Question: I'm trying to push my Flask web application to Heroku but get the following error when I try to push to Heroku:
'''
Fetching repository, done.
Counting objects: 5, done.
Delta compression using up to 4 threads.
Compressing objects: 100% (3/3), done.
Writing objects: 100% (3/3), 339 bytes | 0 bytes/s, done.
Total 3 (delta 1), reused 0 (delta 0)
-----> Python app detected
-----> No runtime.txt provided; assuming python-2.7.6.
-----> Using Python runtime (python-2.7.6)
-----> Installing dependencies using Pip (1.5.4)
Downloading/unpacking distribute==0.6.24 (from -r requirements.txt (line 4))
Running setup.py (path:/tmp/pip_build_u5791/distribute/setup.py) egg_info for package distribute
warning: no files found matching 'Makefile' under directory 'docs'
warning: no files found matching 'indexsidebar.html' under directory 'docs'
Installing collected packages: distribute
Running setup.py install for distribute
Before install bootstrap.
Scanning installed packages
Setuptools installation detected at /app/.heroku/python/lib/python2.7/site-packages/setuptools-2.1-py2.7.egg
Egg installation
Patching...
Renaming /app/.heroku/python/lib/python2.7/site-packages/setuptools-2.1-py2.7.egg into /app/.heroku/python/lib/python2.7/site-packages/setuptools-2.1-py2.7.egg.OLD.<PHONE>.33
Patched done.
Relaunching...
Traceback (most recent call last):
File "<string>", line 1, in <module>
NameError: name 'install' is not defined
Complete output from command /app/.heroku/python/bin/python -c "import setuptools, tokenize;__file__='/tmp/pip_build_u5791/distribute/setup.py';exec(compile(getattr(tokenize, 'open', open)(__file__).read().replace('
', '
'), __file__, 'exec'))" install --record /tmp/pip-gbF0K5-record/install-record.txt --single-version-externally-managed --compile:
Before install bootstrap.
Scanning installed packages
Setuptools installation detected at /app/.heroku/python/lib/python2.7/site-packages/setuptools-2.1-py2.7.egg
Egg installation
Patching...
Renaming /app/.heroku/python/lib/python2.7/site-packages/setuptools-2.1-py2.7.egg into /app/.heroku/python/lib/python2.7/site-packages/setuptools-2.1-py2.7.egg.OLD.<PHONE>.33
Patched done.
Relaunching...
Traceback (most recent call last):
File "<string>", line 1, in <module>
NameError: name 'install' is not defined
----------------------------------------
Cleaning up...
Command /app/.heroku/python/bin/python -c "import setuptools, tokenize;__file__='/tmp/pip_build_u5791/distribute/setup.py';exec(compile(getattr(tokenize, 'open', open)(__file__).read().replace('
', '
'), __file__, 'exec'))" install --record /tmp/pip-gbF0K5-record/install-record.txt --single-version-externally-managed --compile failed with error code 1 in /tmp/pip_build_u5791/distribute
Storing debug log for failure in /app/.pip/pip.log
! Push rejected, failed to compile Python app
To git@heroku.com:censusmappingandmarketing.git
! [remote rejected] master -> master (pre-receive hook declined)
error: failed to push some refs to 'git@heroku.com:censusmappingandmarketing.git'
'''
It looked like <URL> had a solution to my problem so I removed distribute from my requirements.txt.
When I do that, I can push to Heroku. But the website just has "Application Error", as shown below.

My requirements.txt is:
'''
Flask==0.9
Jinja2==2.6
Werkzeug==0.8.3
gunicorn==0.17.2
virtualenv==1.8.4
'''
My Heroku Logs are:
'''
2014-03-11T00:43:07.000598+00:00 heroku[router]: at=error code=H14 desc="No web processes running" method=GET path=/ host=censusmappingandmarketing.herokuapp.com request_id=b86bab40-2441-41ee-bf25-e975dcb90c2d fwd="208.91.53.193" dyno= connect= service= status=503 bytes=
'''
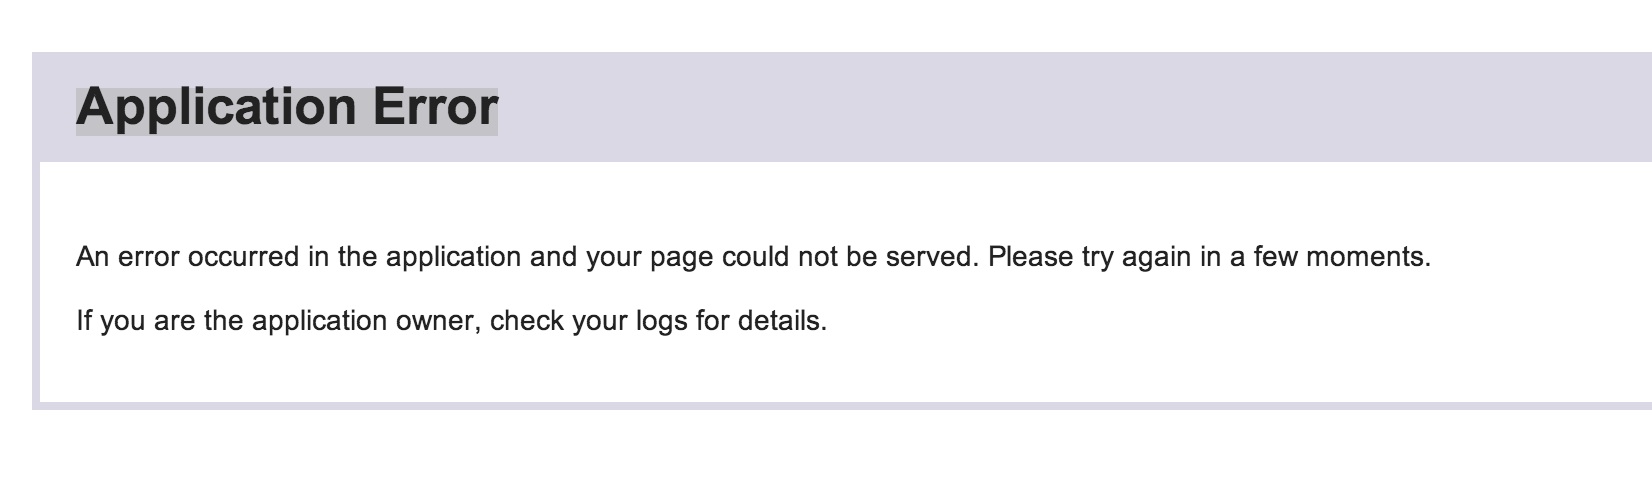
Answer: I forgot to add a Procfile for Heroku. It needed to be:
'''
web: gunicorn app:app
'''